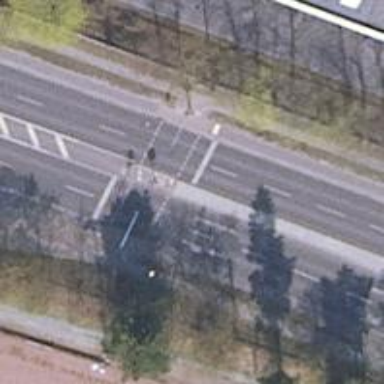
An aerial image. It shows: Road crossing with traffic signals.